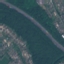
Land use / land cover class: Highway